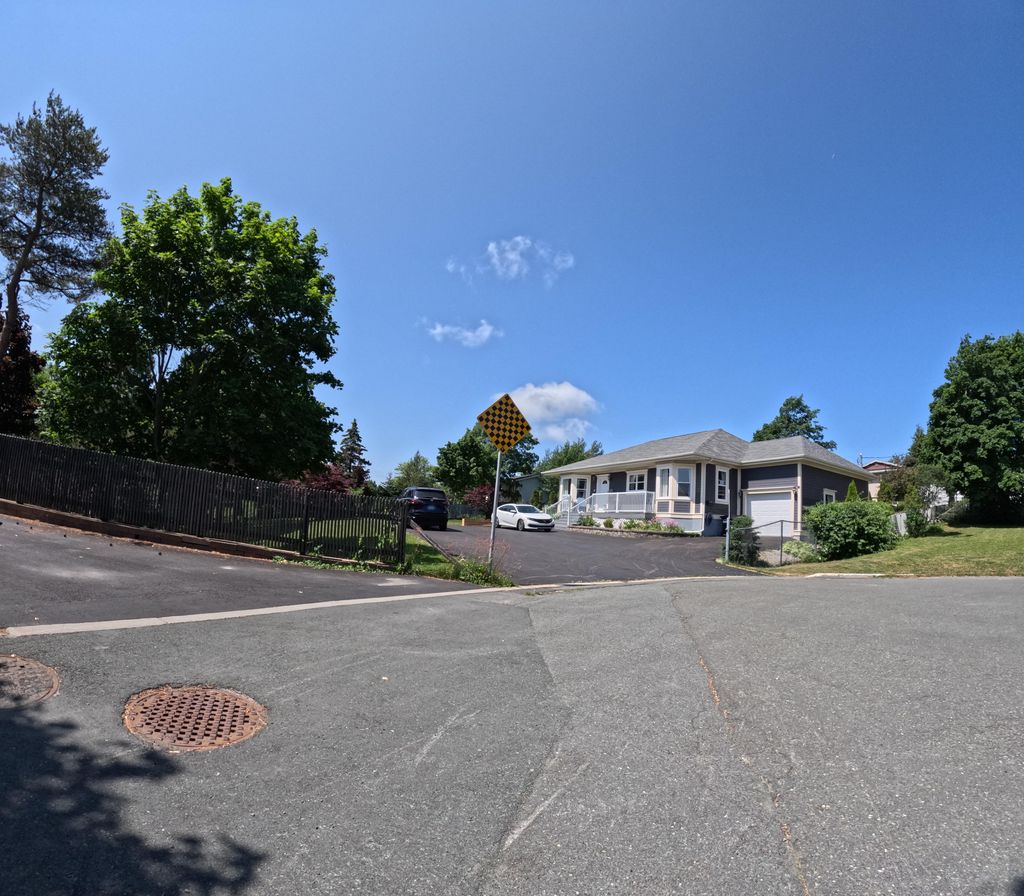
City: st_johns